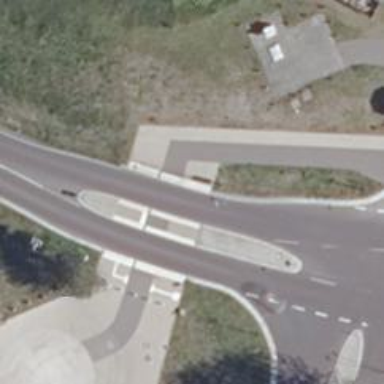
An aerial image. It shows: Uncontrolled crossing with pedestrian island.